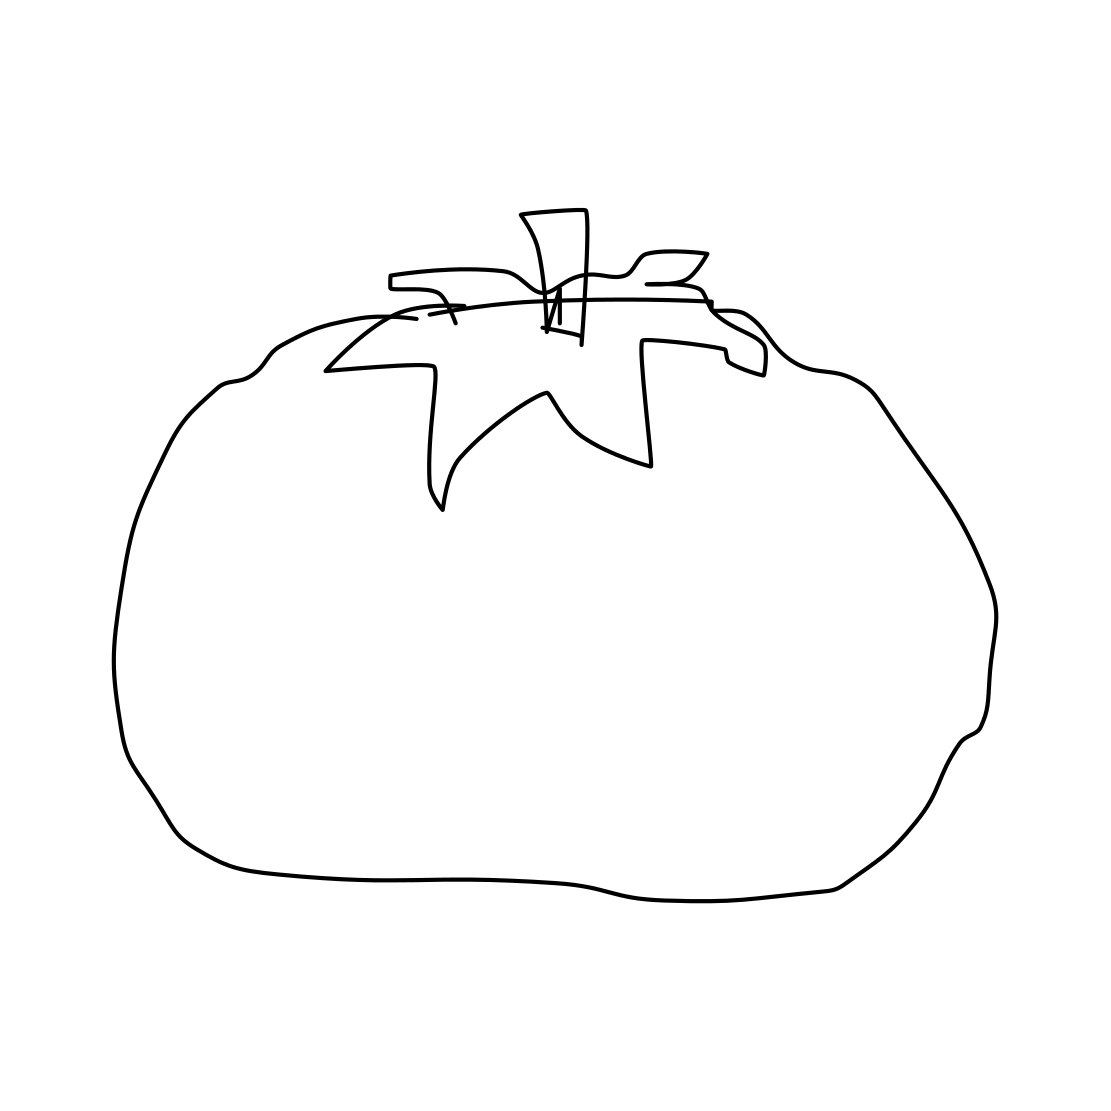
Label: tomato